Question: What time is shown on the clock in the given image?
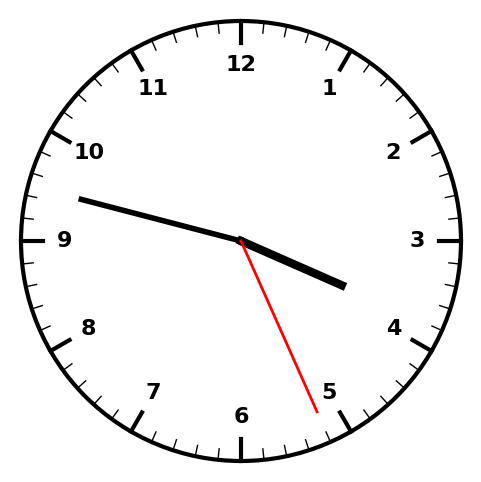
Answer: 03:47:26